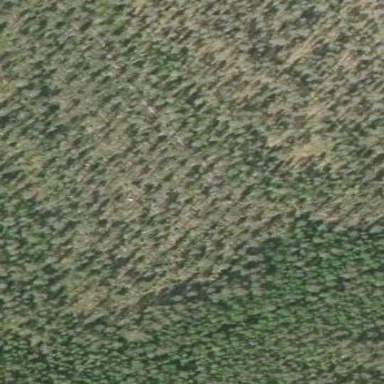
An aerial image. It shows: Needle-leaved woodland.